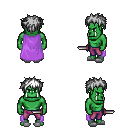
a pixel art fantasy rpg character, male body template, orc, green skin, lavender cape, magenta pants, white bedhead hairstyle, white slippers, dagger, four views (front, back, left, right), 2x2 character sprite sheet, small pixel art, hard edges, no anti-aliasing